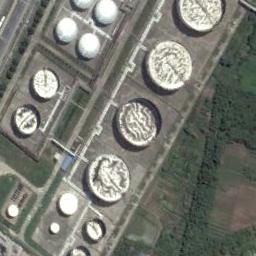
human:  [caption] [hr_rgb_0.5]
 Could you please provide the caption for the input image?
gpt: There are many storage tanks on the bare land next to the grass .

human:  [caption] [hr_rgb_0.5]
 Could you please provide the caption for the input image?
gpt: There are several roads of different lengths beside the storage tanks .

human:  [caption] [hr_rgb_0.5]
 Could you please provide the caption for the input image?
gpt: There are many neatly arranged storage tanks and many pipelines in the factory, And there is a lawn next to the factory .

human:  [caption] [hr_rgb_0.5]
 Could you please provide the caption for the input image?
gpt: Here are four black storage tanks of the same size .

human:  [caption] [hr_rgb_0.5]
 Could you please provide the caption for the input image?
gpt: There are some white storage tanks of different sizes beside a green meadow .